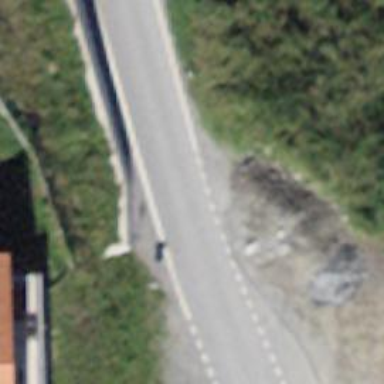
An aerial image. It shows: Tertiary road with asphalt surface.